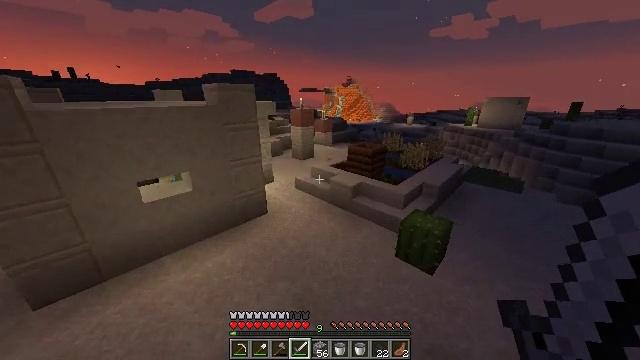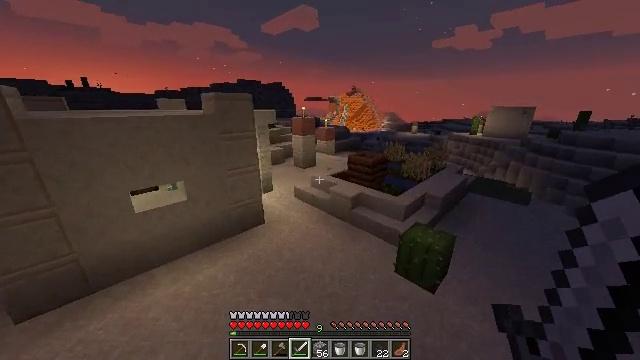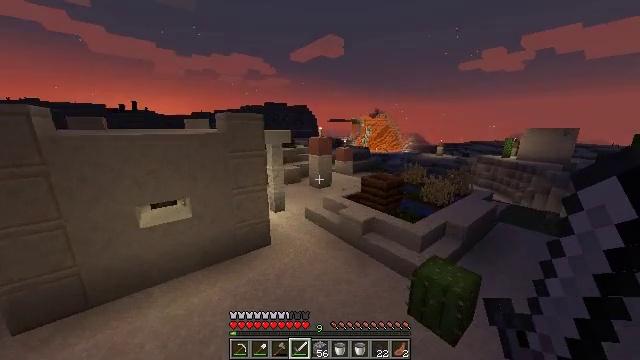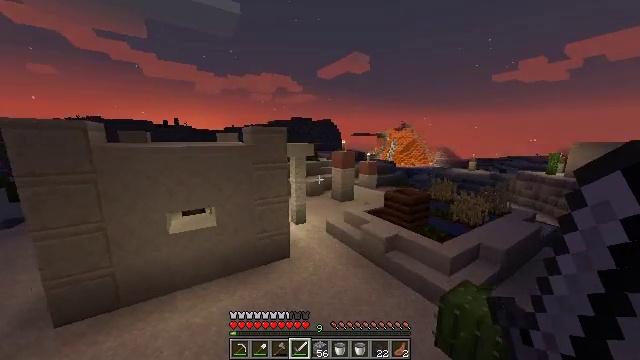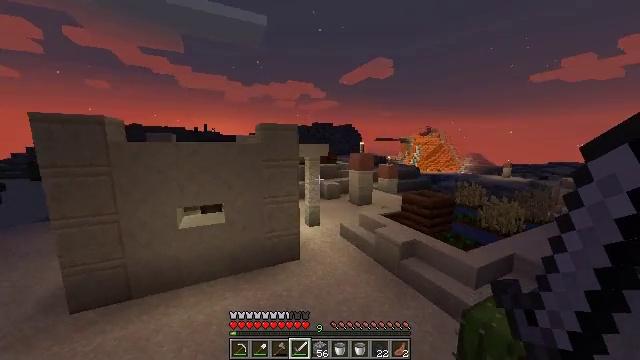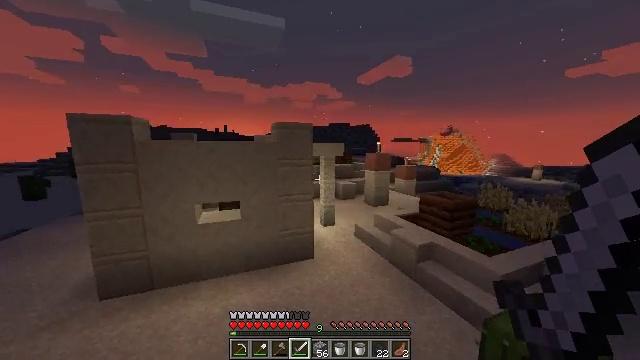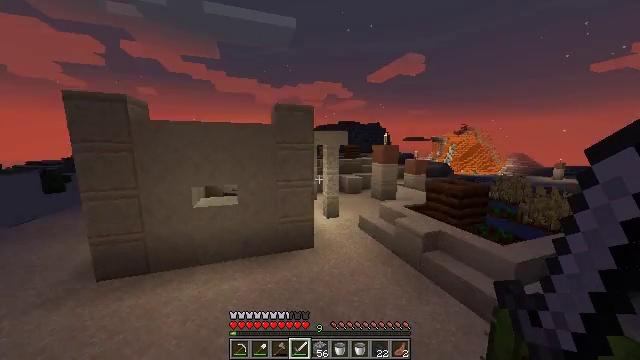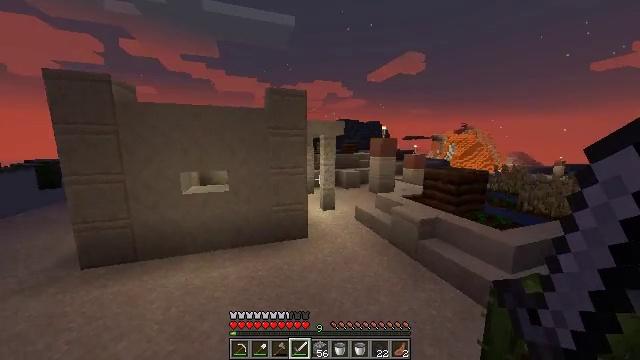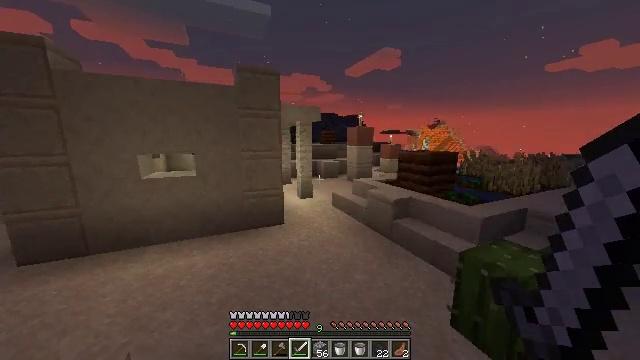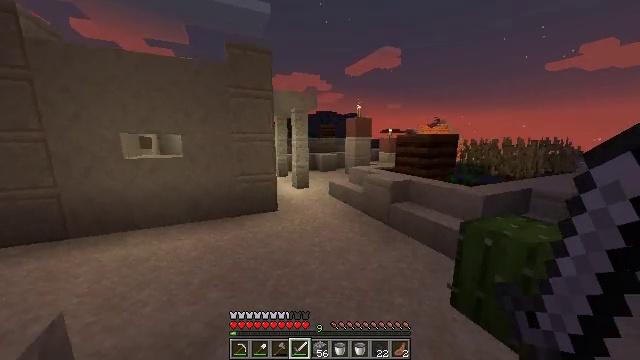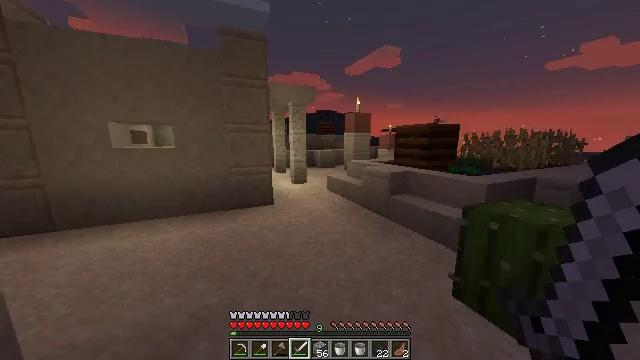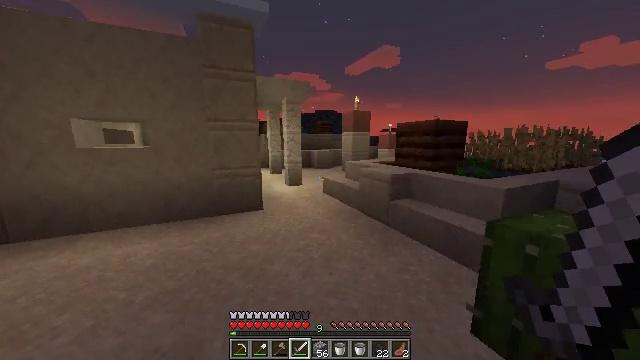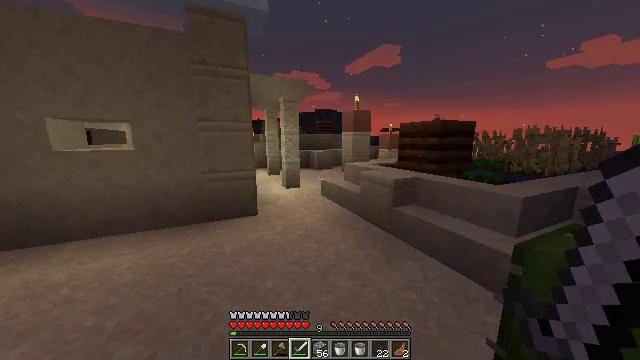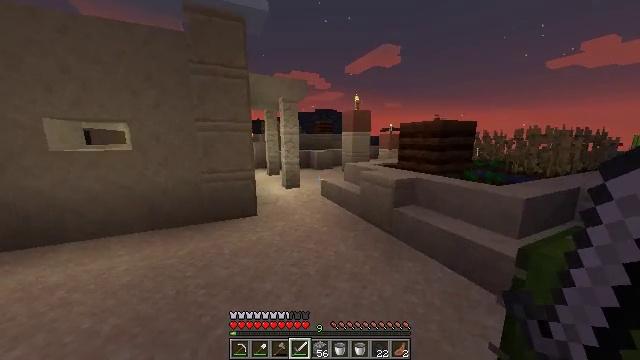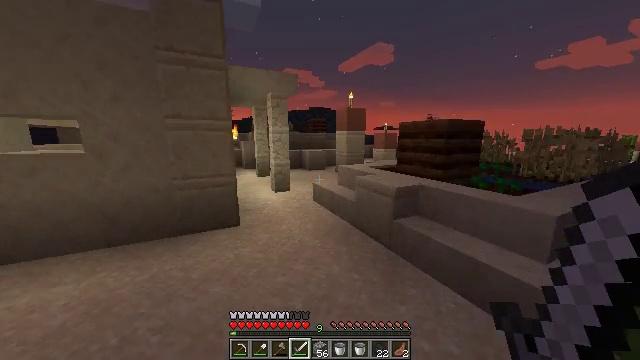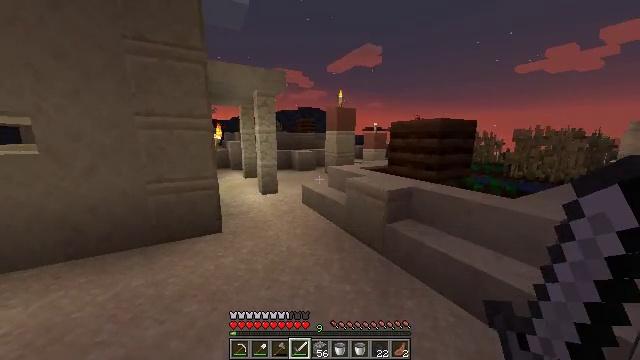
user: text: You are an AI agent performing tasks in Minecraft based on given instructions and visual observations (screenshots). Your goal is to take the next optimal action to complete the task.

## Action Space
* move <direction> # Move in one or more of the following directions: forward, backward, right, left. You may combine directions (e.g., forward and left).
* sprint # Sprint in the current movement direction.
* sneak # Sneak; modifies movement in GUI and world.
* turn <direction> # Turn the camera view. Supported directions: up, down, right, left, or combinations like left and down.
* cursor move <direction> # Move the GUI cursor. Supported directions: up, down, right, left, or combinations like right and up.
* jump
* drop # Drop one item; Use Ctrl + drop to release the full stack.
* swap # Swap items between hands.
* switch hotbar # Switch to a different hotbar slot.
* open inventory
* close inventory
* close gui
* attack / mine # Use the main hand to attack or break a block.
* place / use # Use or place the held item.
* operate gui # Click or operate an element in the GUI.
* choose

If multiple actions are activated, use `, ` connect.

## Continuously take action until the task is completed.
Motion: motion action
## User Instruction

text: Mine the clay from the riverbed.
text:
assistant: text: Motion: move forward and move right, sprint, turn left and up
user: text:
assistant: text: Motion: move forward and move right, sprint, turn left and up
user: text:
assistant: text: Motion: move forward and move right, sprint, turn left and up
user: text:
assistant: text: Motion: move forward and move right, sprint, turn left and up
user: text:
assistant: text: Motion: move forward and move right, sprint, turn left
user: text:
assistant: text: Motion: move forward and move right, sprint, turn left
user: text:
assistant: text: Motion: move forward and move right, sprint
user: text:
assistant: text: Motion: move forward, sprint, turn right and down
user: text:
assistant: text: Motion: move forward, sprint
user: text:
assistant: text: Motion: move forward, sprint
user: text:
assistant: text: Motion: move forward, sprint
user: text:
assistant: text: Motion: move forward, sprint
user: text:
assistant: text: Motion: move forward, sprint
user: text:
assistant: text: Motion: move forward, sprint, turn right
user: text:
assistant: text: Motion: move forward, sprint, turn right
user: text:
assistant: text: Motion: move forward, sprint
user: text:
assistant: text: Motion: move forward, sprint
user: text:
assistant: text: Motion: move forward, sprint, turn left
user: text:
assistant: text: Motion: move forward, sprint
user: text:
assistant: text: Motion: move forward, sprint
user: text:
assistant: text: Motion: move forward, sprint
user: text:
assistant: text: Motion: move forward, sprint
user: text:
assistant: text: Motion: move forward, sprint, turn left
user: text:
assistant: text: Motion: move forward, sprint, turn left
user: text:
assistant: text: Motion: move forward, sprint, turn left
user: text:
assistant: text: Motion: move forward, sprint, turn left
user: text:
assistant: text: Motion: move forward, sprint, turn left
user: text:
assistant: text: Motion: move forward, sprint, turn left
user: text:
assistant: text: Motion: move forward, sprint, turn left
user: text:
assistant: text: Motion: move forward, sprint, turn left